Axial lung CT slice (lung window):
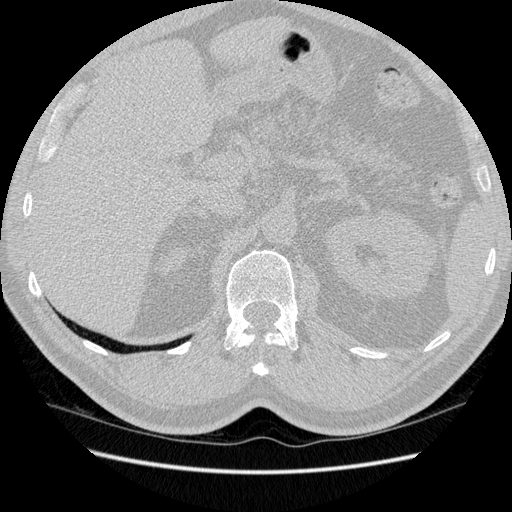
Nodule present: no